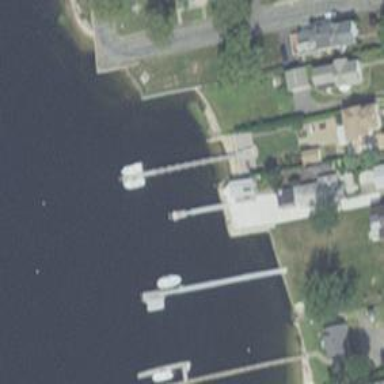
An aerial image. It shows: Man-made pier.